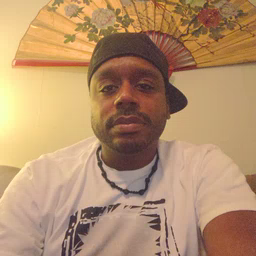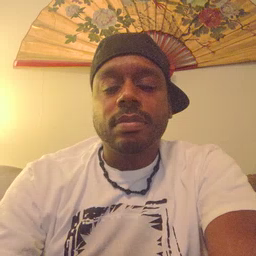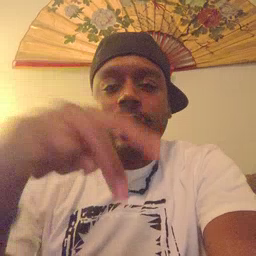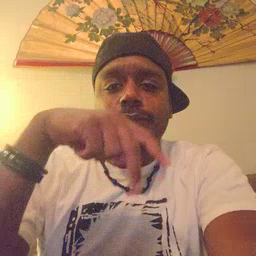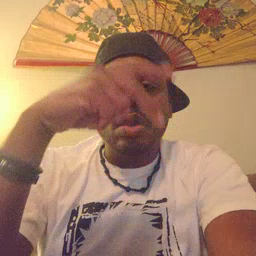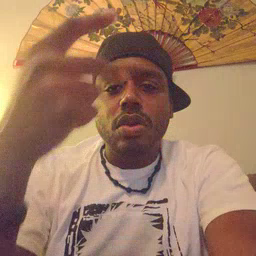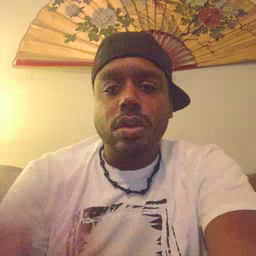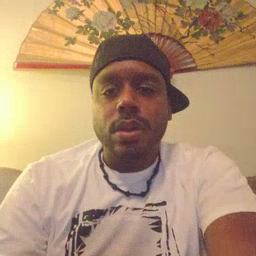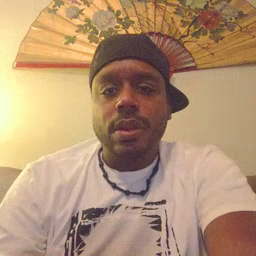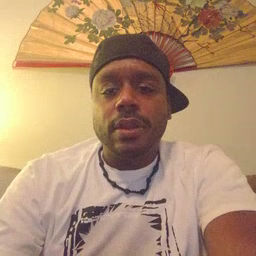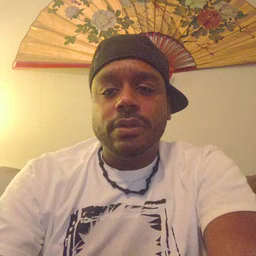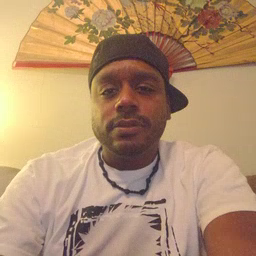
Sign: fall